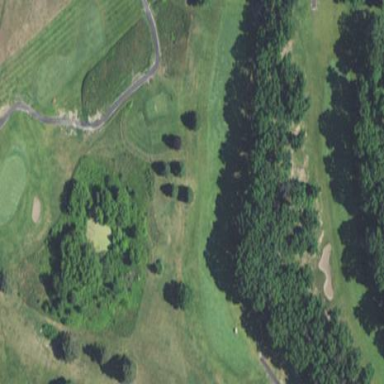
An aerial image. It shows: Area of rough grass used for golf.